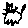
Label: cat